Question: i need help..why does my code not working?what is the proper way to get the data from a 'form.serialize'? mines not working.. also am doing it right when passing it to php? also my php code looks awful and does not look like a good oop
'''
<form action="" name="frm" id="frm" method="post">
<input type="text" name="title_val" value="" id="title_val"/>
<a href="javascript:;" title="" id="save">post topic</a>
</form>
<div id="test">
</div>
'''
'''
$( document ).ready(function() {
$('#save').click(function() {
var form = $('#frm');
$.ajax({
url: 'topic.php',
type:'get',
data: form.serializeArray(),
success: function(response) {
$('#test').html(response);
}
});
});
});
'''
'''
<?php
class test{
public function test2($val){
return $val;
}
}
$test = new test();
echo $test->test2($_POST['title_val']);
?>
'''

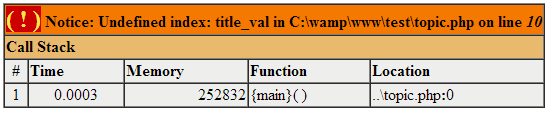
Answer: You're telling your ajax call to send the variables as 'GET' variables, then trying to access them with the '$_POST' hyperglobal. Change 'GET' to 'POST':
'''
type:'post',
'''
Also, it should be noted that you are binding your ajax call to the on your submit button, so your form will still be posting. You should bind on the form's function instead and use 'preventDefault' to prevent the form posting.
'''
$('#frm').submit(function(e) {
e.preventDefault(); // stop form processing normally
$.ajax({
url: 'topic.php',
type: 'post',
data: $(this).serializeArray(),
success: function(response) {
$('#test').html(response);
}
});
});
'''